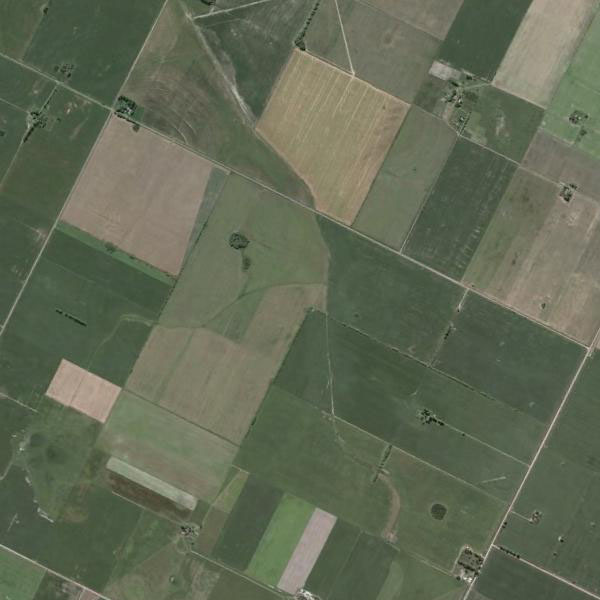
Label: Farmland